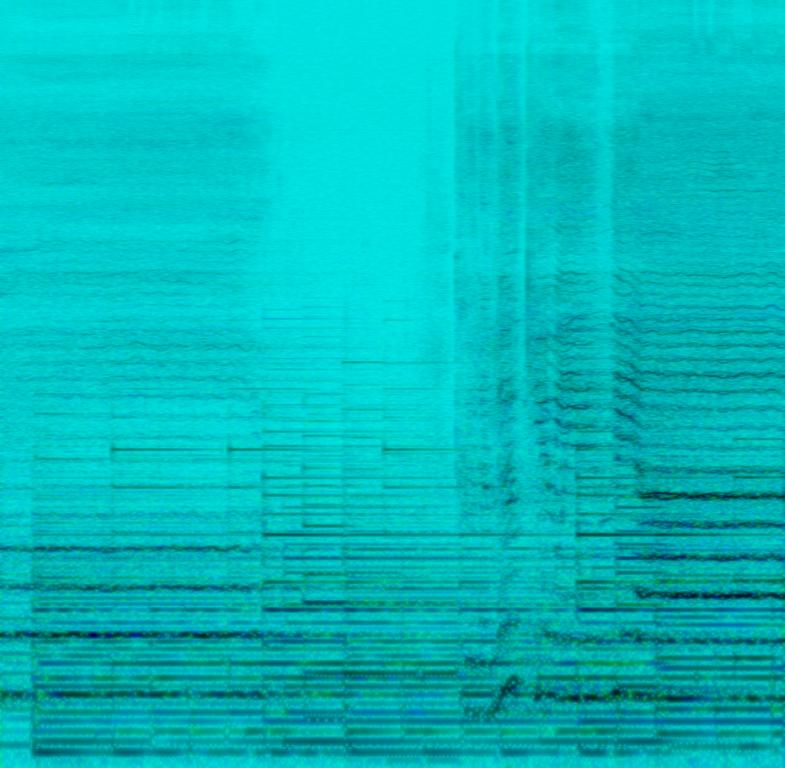
This song contains a female acapella choir singing together a melody in minor along with a piano. A e-guitar panned to the ride side of the speakers is providing a supporting melody. This song may be playing as a live performance in a theater.